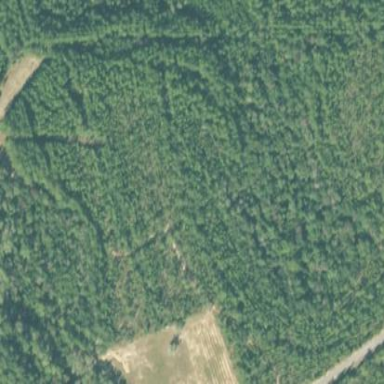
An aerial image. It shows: Forest dominated by needle-leaved trees.